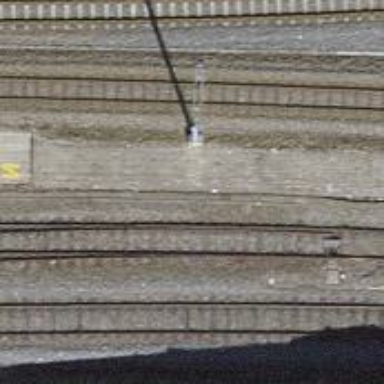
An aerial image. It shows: Railway switch.